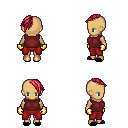
a pixel art fantasy rpg character, female body template, human, tanned skin, maroon sleeveless shirt, red pants, ruby red long mohawk hairstyle, gold gloves, black slippers, four views (front, back, left, right), 2x2 character sprite sheet, small pixel art, hard edges, no anti-aliasing